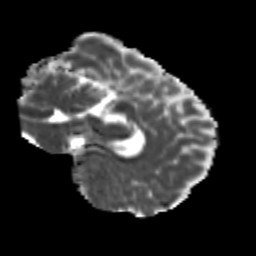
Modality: MD
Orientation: sagittal
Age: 21
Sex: male
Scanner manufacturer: siemens
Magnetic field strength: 3 T
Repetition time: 3.5 s
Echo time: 0.104 s